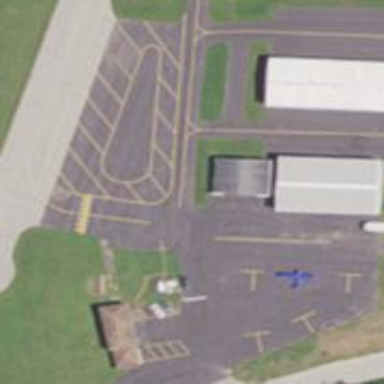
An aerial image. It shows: Apron at the airport.